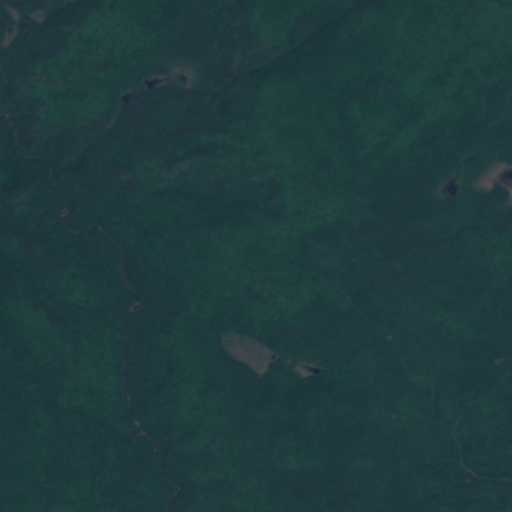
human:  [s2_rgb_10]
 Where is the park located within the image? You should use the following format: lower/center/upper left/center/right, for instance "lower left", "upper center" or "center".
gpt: The park is located in the upper right of the image.
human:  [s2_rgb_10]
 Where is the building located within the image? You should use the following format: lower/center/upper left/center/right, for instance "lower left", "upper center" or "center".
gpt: The building is located in the center of the image.
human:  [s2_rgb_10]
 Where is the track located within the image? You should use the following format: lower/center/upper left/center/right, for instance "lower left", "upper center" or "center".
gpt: There is no track in the image.